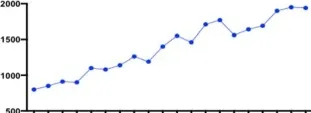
(C) Patient A had a severely impaired respiratory function with a slow vital capacity (SVC) of only 800 ml (26% of normal) at the start of Fasudil treatment. SVC was measured daily during the 20 consecutive working days of Fasudil infusions. It increased to 1,900 ml at the end of the treatment.
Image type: pathology (immunostaining)